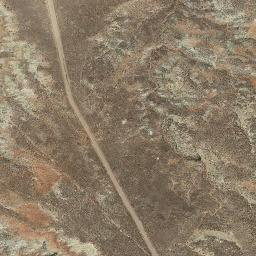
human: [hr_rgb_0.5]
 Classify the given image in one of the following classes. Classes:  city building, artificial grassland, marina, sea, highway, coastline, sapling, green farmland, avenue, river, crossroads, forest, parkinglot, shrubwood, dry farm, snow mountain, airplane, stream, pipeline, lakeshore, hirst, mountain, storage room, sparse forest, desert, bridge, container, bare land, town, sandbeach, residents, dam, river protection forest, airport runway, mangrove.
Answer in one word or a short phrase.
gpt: mountain